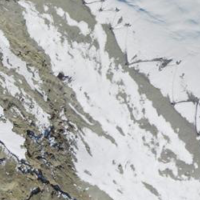
EUNIS habitat code: 48
Species observed at this site:
Corvus corax